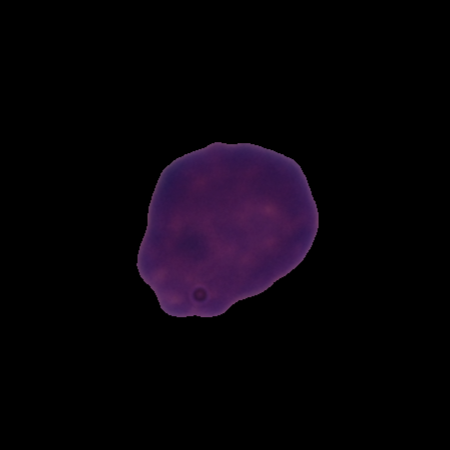
Label: healthy